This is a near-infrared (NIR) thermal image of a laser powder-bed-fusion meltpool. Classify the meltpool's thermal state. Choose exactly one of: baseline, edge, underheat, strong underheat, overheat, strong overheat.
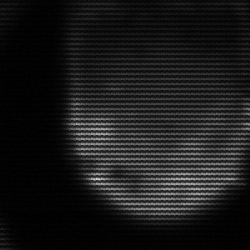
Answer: edge